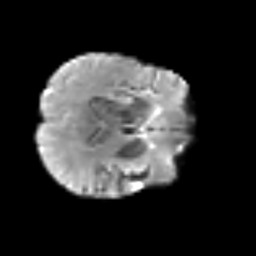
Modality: T2w
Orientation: axial
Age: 75
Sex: female
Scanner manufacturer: siemens
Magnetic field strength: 3 T
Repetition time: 3.2 s
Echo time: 0.081 s